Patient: sex F, age 61
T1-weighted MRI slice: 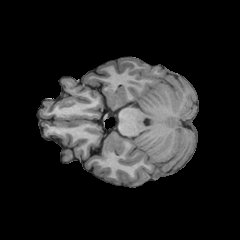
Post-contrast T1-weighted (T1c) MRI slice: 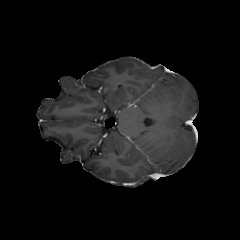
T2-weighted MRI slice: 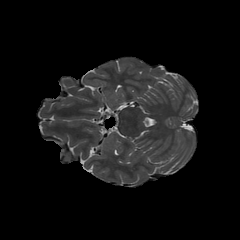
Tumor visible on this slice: no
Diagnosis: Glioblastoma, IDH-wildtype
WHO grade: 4